Question: I'm using a CheckListEditor <URL> to present a list of options to users for configuring a simulation. By using the 'custom' View options, it displays these selections as checkboxes. What I can't figure out is how to set some pre-selected or pre-checked boxes? IE the default settings for the simulation.
'''
from traits.api import *
from traitsui.api import *
class Test(HasTraits):
foo = List(editor=CheckListEditor(values = ['a','b','c']))
traits_view = View(Item('foo', style='custom'))
Test().configure_traits()
'''
Below is a SS of the output. How would I initialize this with say 'a' and 'b' checked?
Thanks.

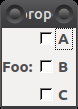
Answer: One way is to specify the default value of the 'List'. That is, change this:
'''
foo = List(editor=CheckListEditor(values = ['a','b','c']))
'''
to
'''
foo = List(editor=CheckListEditor(values = ['a','b','c']), value=['a', 'b'])
'''